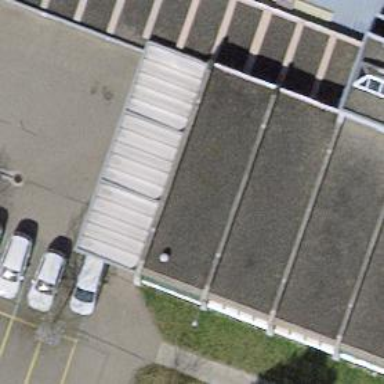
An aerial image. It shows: View of roof of building.